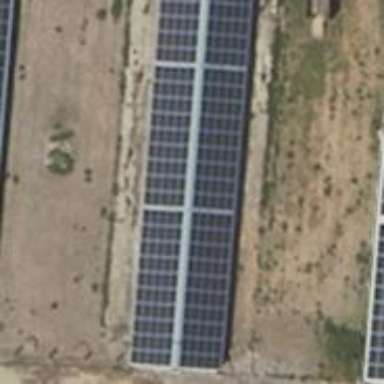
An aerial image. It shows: Solar photovoltaic panel generating electricity through small installation.